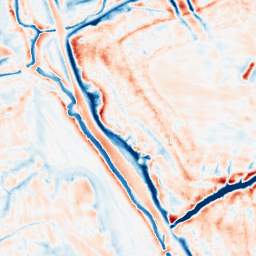
Category: edge_preserving
Decomposition family: bilateral
Decomposition parameters: d: 21
sigma_color: 100
sigma_space: 50
Upsampling method: cubic_mitchell
Upsampling parameters: scale: 4
Upsampling scale: 4